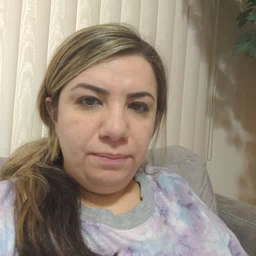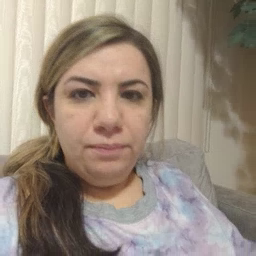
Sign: scissors